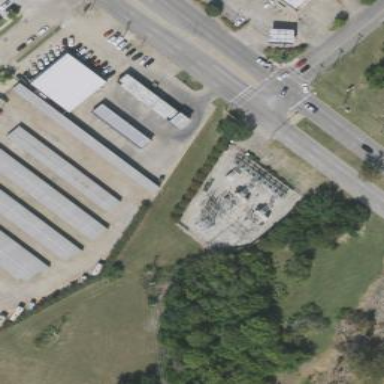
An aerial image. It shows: Power substation.